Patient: sex F, age 64
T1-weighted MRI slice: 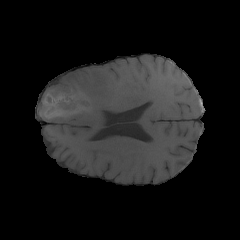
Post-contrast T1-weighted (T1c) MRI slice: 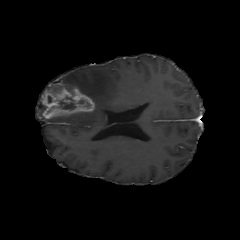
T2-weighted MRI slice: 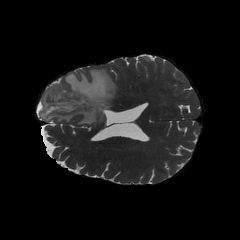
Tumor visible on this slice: yes
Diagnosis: Glioblastoma, IDH-wildtype
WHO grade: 4